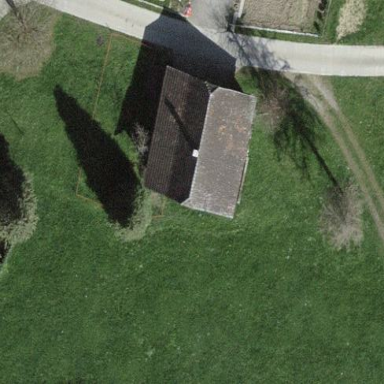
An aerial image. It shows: Simple and straightforward house.